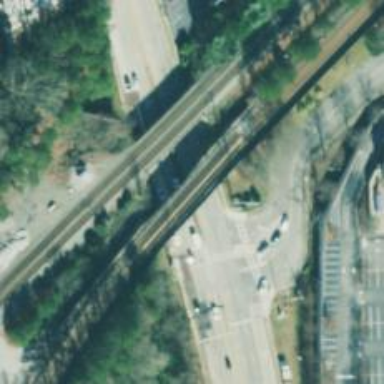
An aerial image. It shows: Bridge for electrified rail.